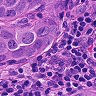
Metastatic tissue present: yes